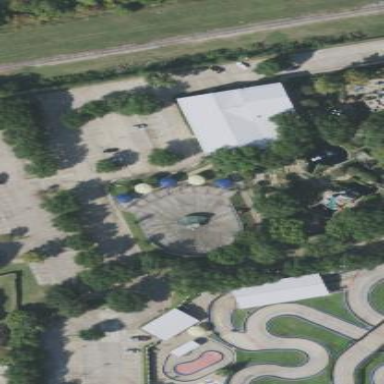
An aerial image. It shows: Theme park.